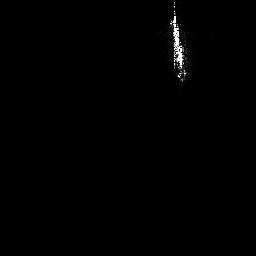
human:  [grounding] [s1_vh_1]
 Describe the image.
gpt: In the satellite image, there is  <ref>1 medium ship </ref> <box>[[64, 0, 72, 31, 0]]</box> located at top.